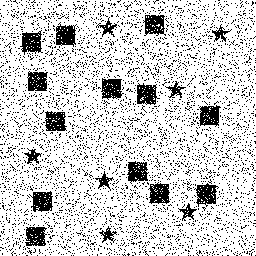
Squares: 13
Triangles: 0
Stars: 7
Total shapes: 20